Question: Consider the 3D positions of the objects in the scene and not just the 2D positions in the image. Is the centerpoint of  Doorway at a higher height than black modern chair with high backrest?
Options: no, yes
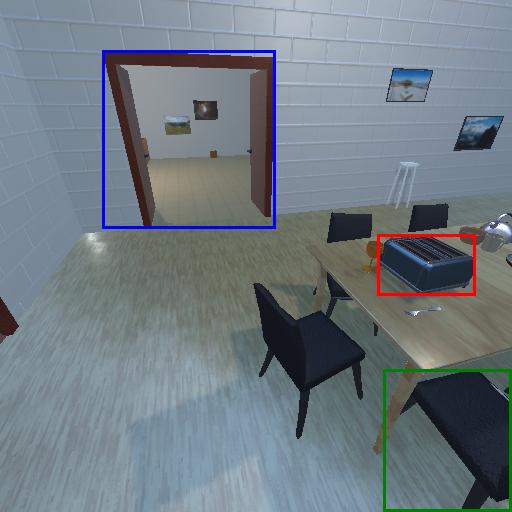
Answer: no